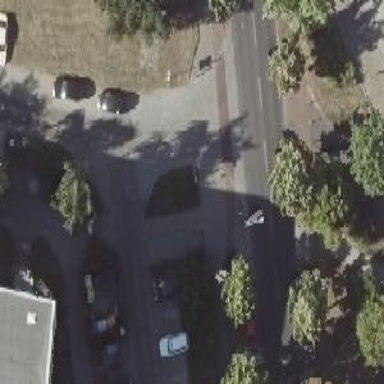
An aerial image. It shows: Sidewalk.